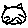
Label: cat